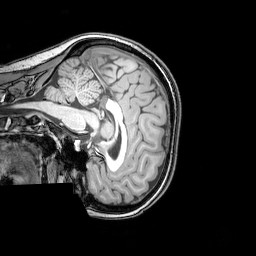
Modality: T1w
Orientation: sagittal
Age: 25
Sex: female
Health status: healthy
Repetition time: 0.081 s
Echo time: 0.037 s